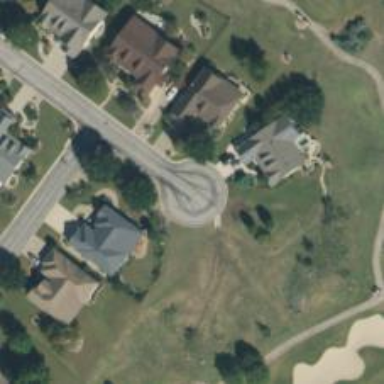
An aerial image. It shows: Turning circle on the road.